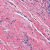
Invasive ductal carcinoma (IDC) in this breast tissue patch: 0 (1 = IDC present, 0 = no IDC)